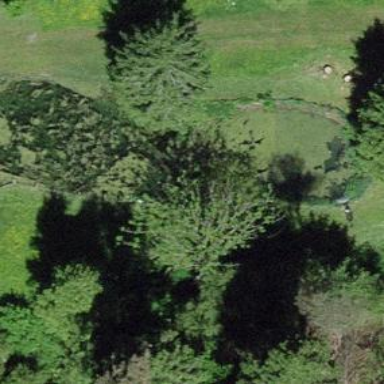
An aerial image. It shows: Peaceful pond surrounded by nature.